Interaction volume radius: 5 \u00c5
Interaction volume height: 15 \u00c5
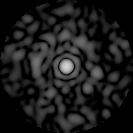
Disorder parameter: 0.8425